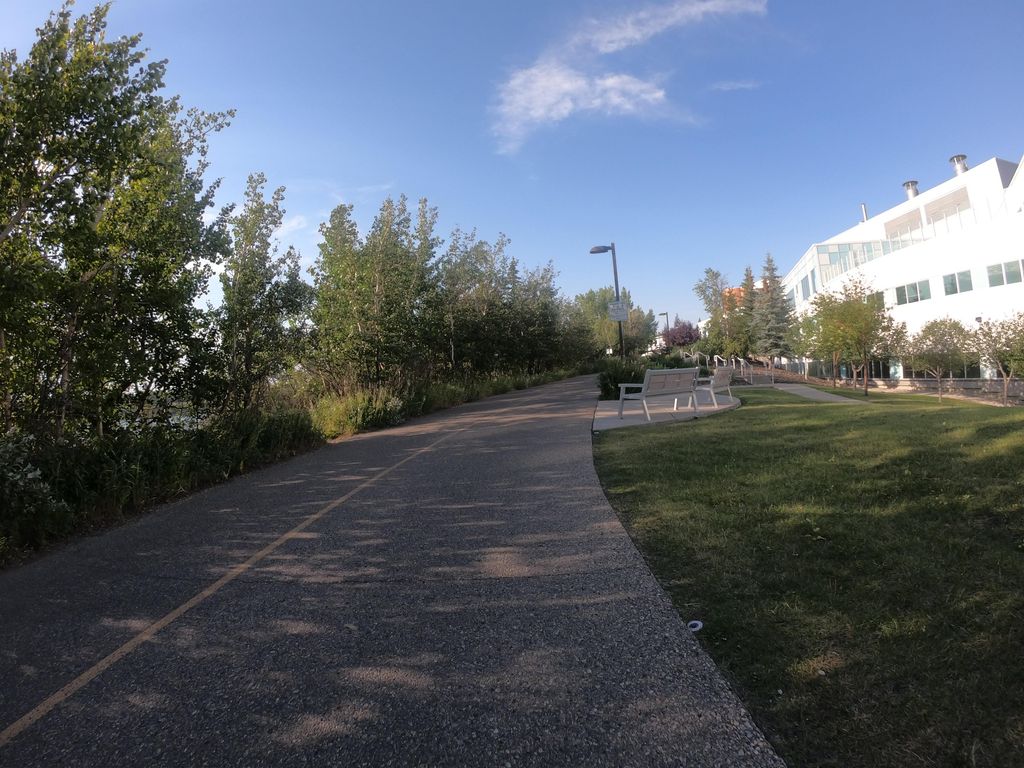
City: calgary